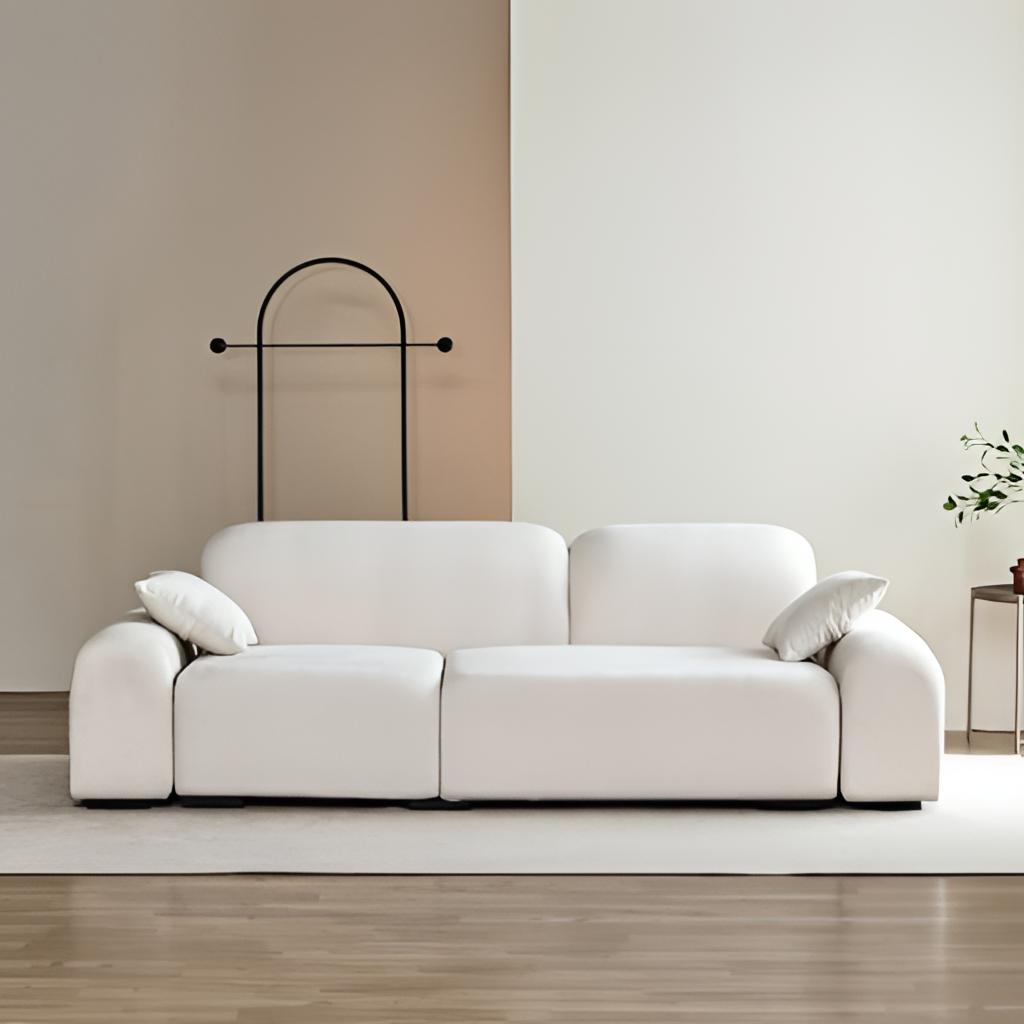
fabric sofa, living room, paint wallpaper, with vertical two tone pattern, brown wood flooring, with plank pattern, contemporary